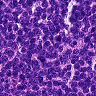
Metastatic tissue present: no